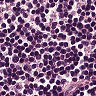
Metastatic tissue present: no